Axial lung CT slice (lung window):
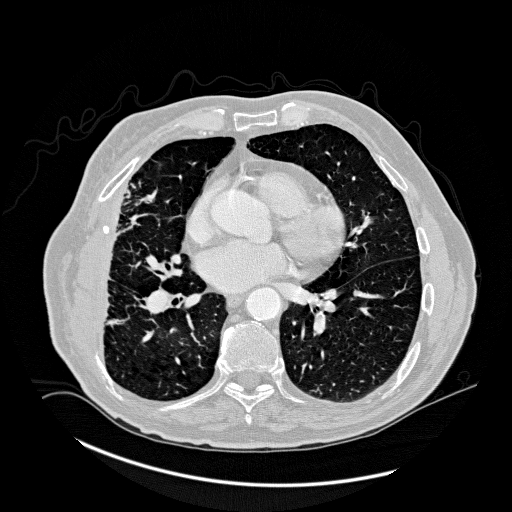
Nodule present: no